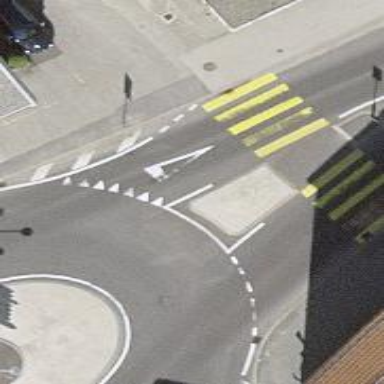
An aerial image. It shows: Roundabout on primary highway.